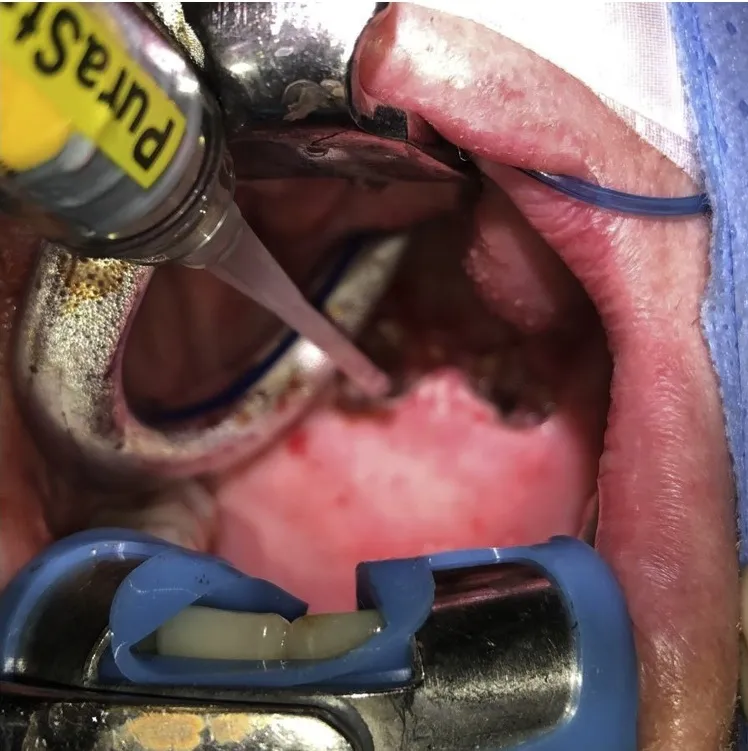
Intraoperative photograph during the application of PuraStat. to the raw mucosal surface. PuraStat. is applied using the provided prefilled syringe over the newly exposed raw mucosal surface following exposure of the pharynx using a Boyle-Davis mouth gag and coblation assisted division of the nasopharyngeal stenosis.
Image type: medical_photograph (other_medical_photograph)